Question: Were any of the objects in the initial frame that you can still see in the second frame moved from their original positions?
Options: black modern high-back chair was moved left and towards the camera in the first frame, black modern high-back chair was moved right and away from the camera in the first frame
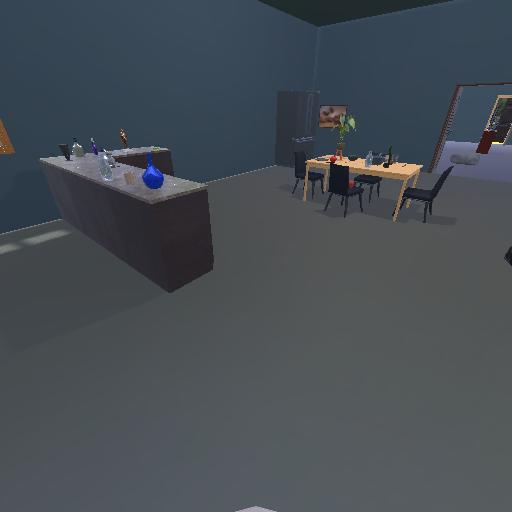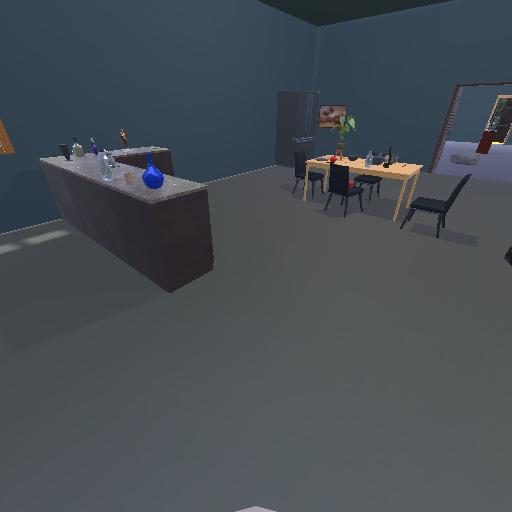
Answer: black modern high-back chair was moved left and towards the camera in the first frame